Question: I have a screenshot here of Chrome Developer Tools

Normally the style clearly comes from a particular css file (in the screenshot, datepicker.css). I'm trying to alter (very top of screenshot)
'''
element.style {
display: block;
top: 452px
left: 7.6875px;
}
'''
but can't find it (having searched all my CSS files). Where is this style coming from?
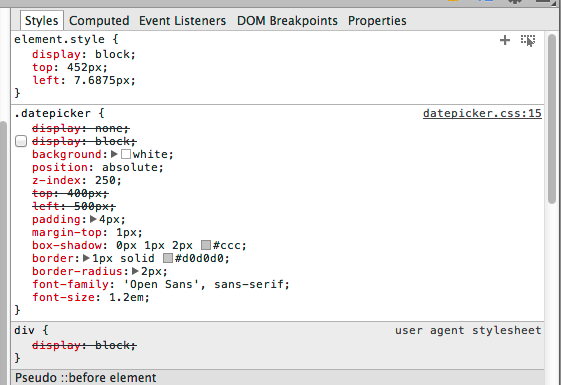
Answer: 'element.style' means the 'style' property/attribute on the element itself - inline styles.